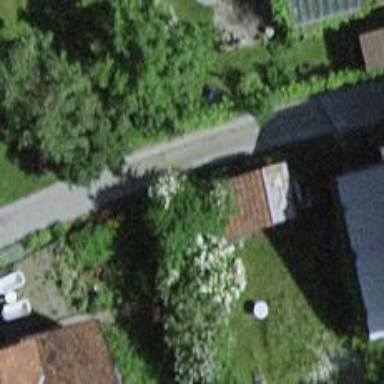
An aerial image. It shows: Driveway with fine gravel surface.